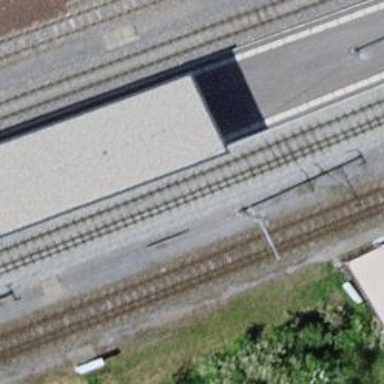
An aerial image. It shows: Stop position for public transport on the railway.